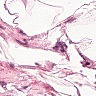
Metastatic tissue present: no